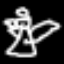
Label: angel